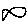
Label: fish